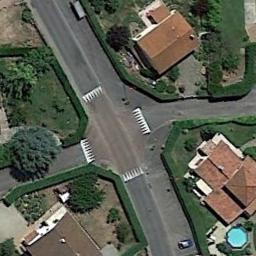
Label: intersection